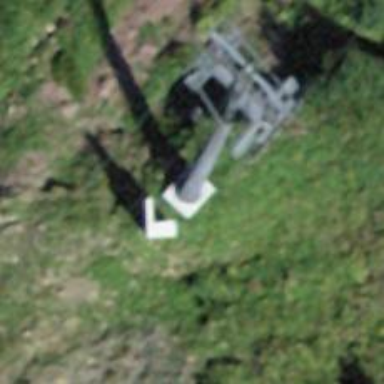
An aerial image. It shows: Pylon for aerialway.